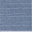
Piece: xx